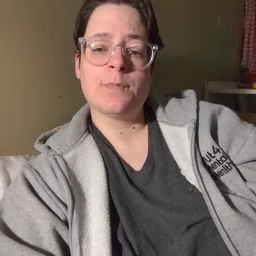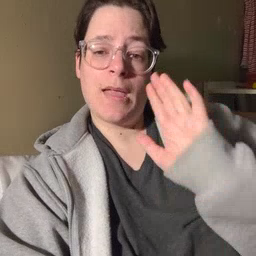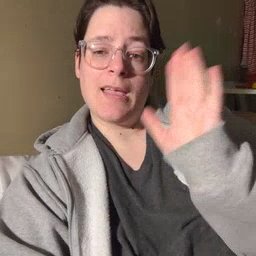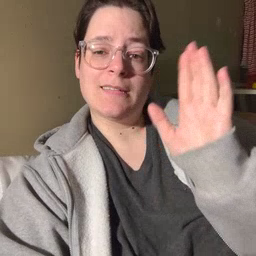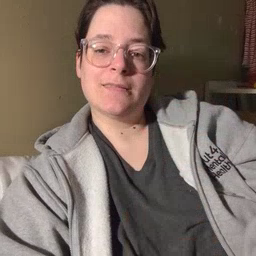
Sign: bye